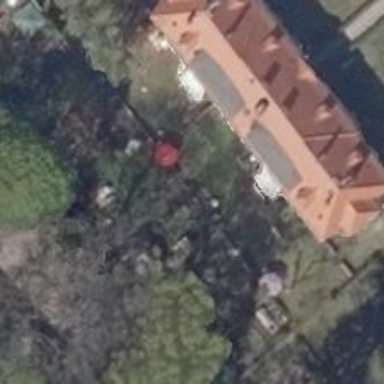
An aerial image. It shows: Historic building with apartments. The building has hipped roof made of red roof tiles.